高一 · 计数
（2012 秋-莱芜期末）执行如图所示的程序框图, 输出的结果是 511, 则判断框中应填入（）

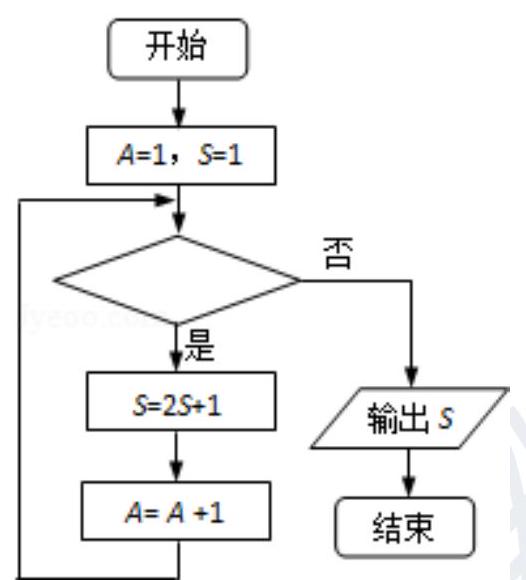
A. $A>8$
B. $A<8$
C. $A>9$
D. $A<9$
答案: D
解析: 解: 经判断此循环为 “直到型 “结构, 判断框内为跳出循环的语句

第 1 次循环: $S=3, A=2$; 第 2 次循环: $S=7, A=3$; 第 3 次循环: $S=15, A=4$; 第 4 次循环: $S=31, A=5$; 第 5 次循环: $S=63, A=6$; 第 6 次循环: $S=127, A=7$; 第 7 次循环: $S=255$, $A=8$; 第 9 次循环: $S=511$, 此时退出循环,

根据判断框内为跳出循环的语句

$\therefore A<9$

故选: $D$.